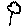
Label: flower